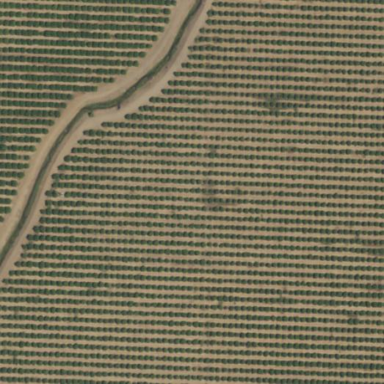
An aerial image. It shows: Orange orchard with rows of vibrant orange trees.